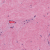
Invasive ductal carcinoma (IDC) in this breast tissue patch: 0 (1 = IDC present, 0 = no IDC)